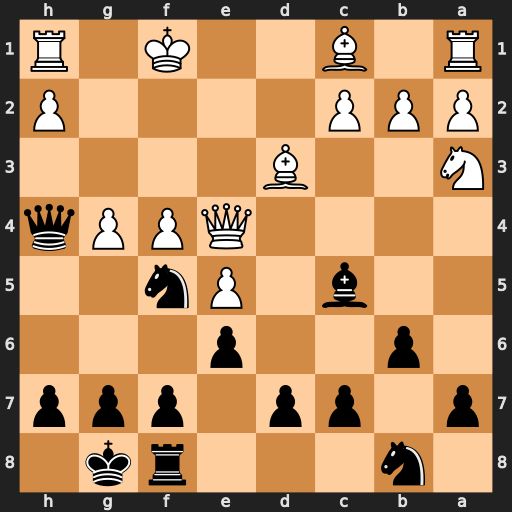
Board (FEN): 1n3rk1/p1pp1ppp/1p2p3/2b1Pn2/4QPPq/N2B4/PPP4P/R1B2K1R
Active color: b
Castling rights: -
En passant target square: -
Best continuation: Qf2#